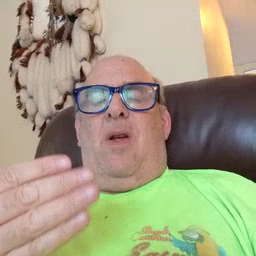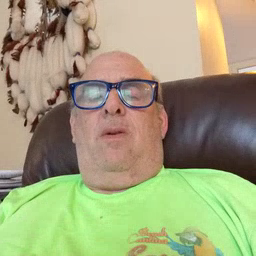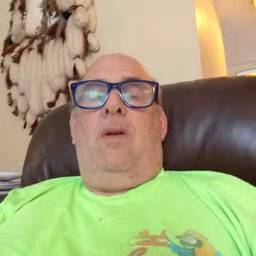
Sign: now